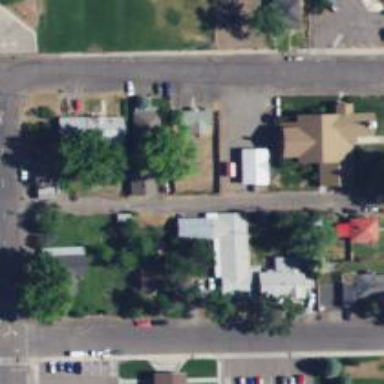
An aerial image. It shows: Alley classified as service road.